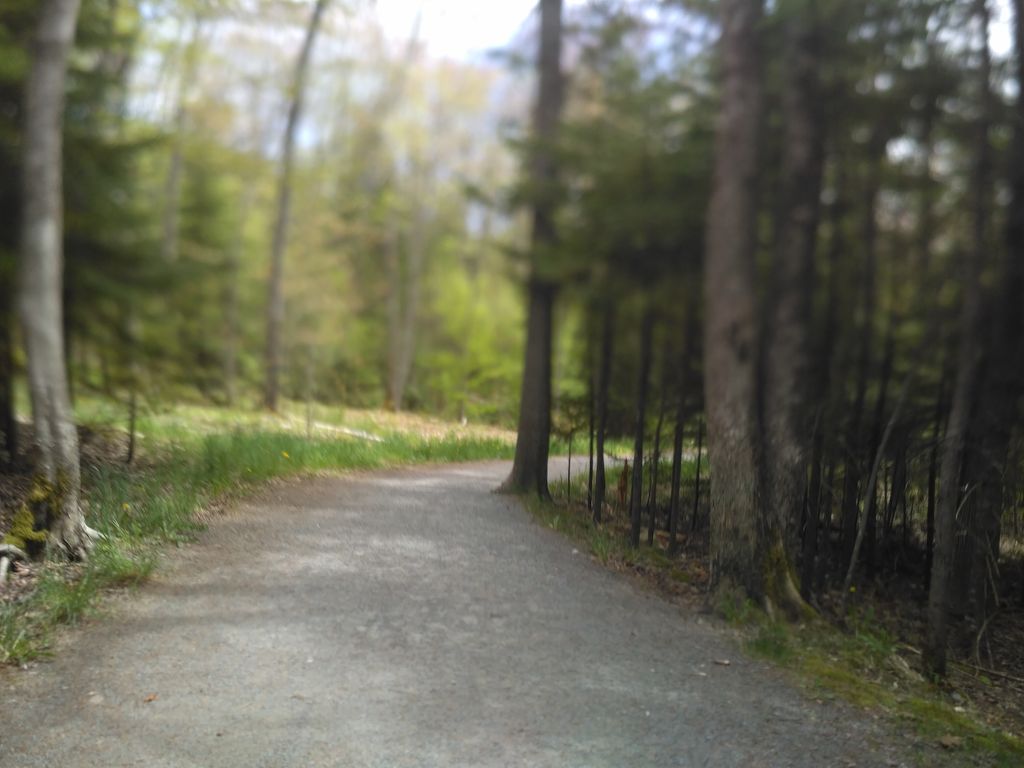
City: halifax